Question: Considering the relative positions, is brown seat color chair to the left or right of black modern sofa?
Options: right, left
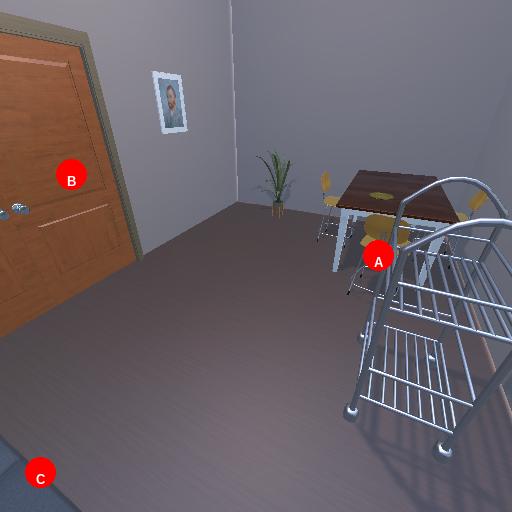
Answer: right